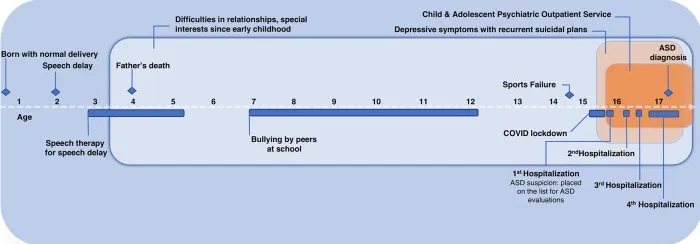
Case report timeline with relevant data.
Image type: chart (chart)